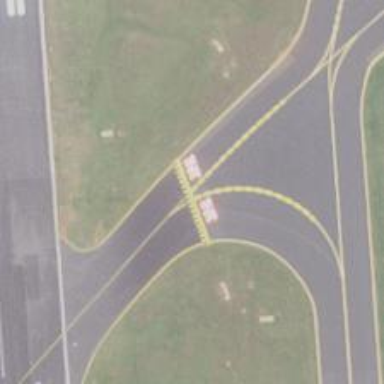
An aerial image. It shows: Image of taxiway at airport.